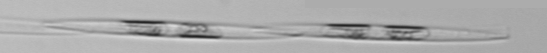
Label: Pseudo-nitzschia